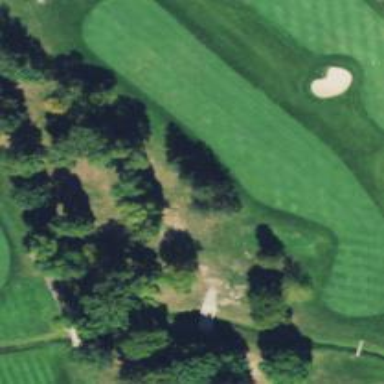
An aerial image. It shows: Golf hole.